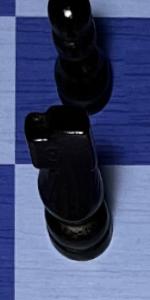
Label: Knight_Black